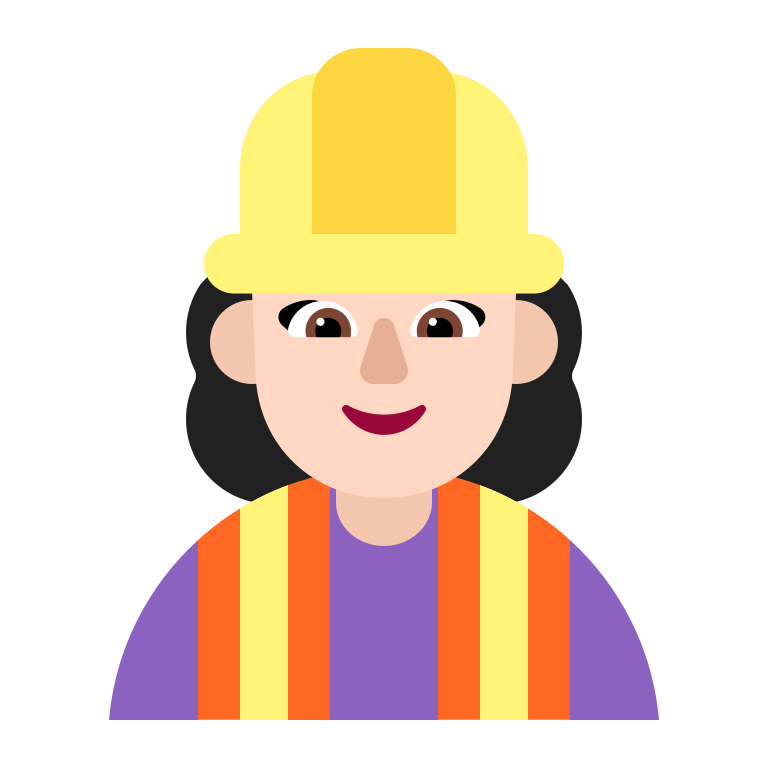
woman construction worker flat light